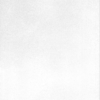
Label: dusty